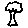
Label: tree